Interaction volume radius: 10 \u00c5
Interaction volume height: 30 \u00c5
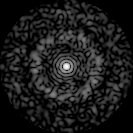
Disorder parameter: 0.8311